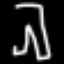
Label: pants